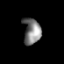
Tissue: prostate
Cell type: T cells
Senescence score: 0.3142
Nuclear area (px): 447
Mean DAPI intensity: 125.181